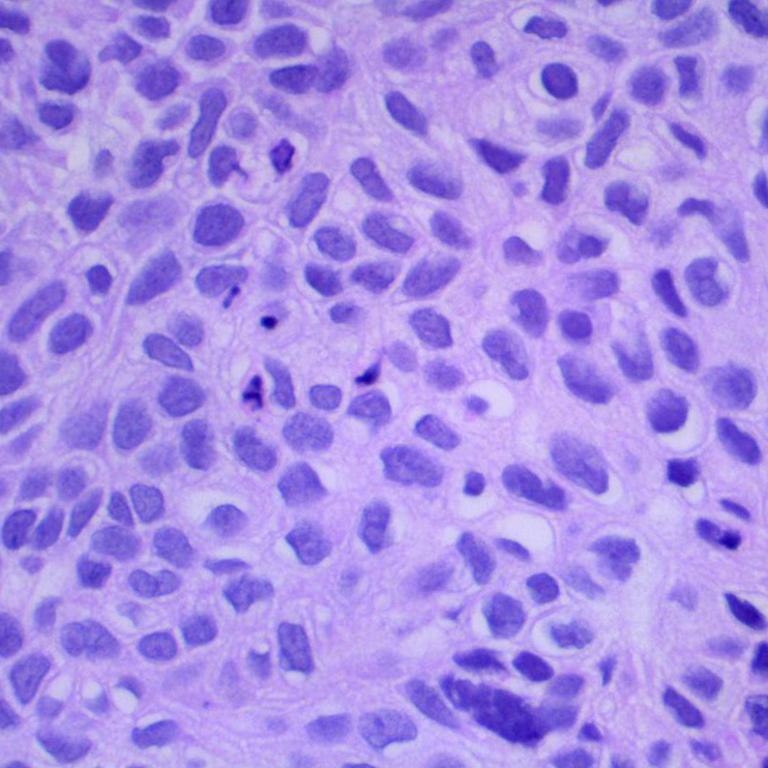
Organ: lung
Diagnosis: squamous carcinomas